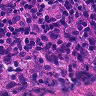
Metastatic tissue present: no